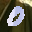
Label: 0